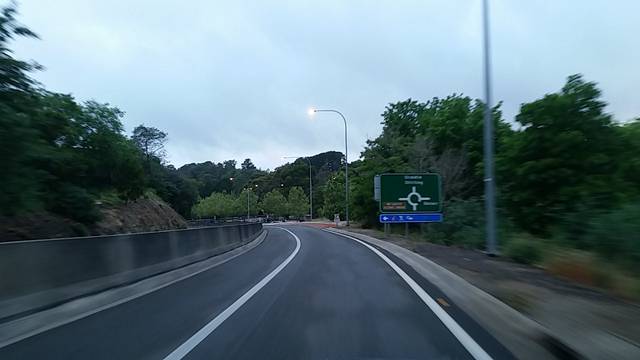
Region: Australia
Coordinates: -34.996, 138.701